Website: home-depot
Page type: billing-address
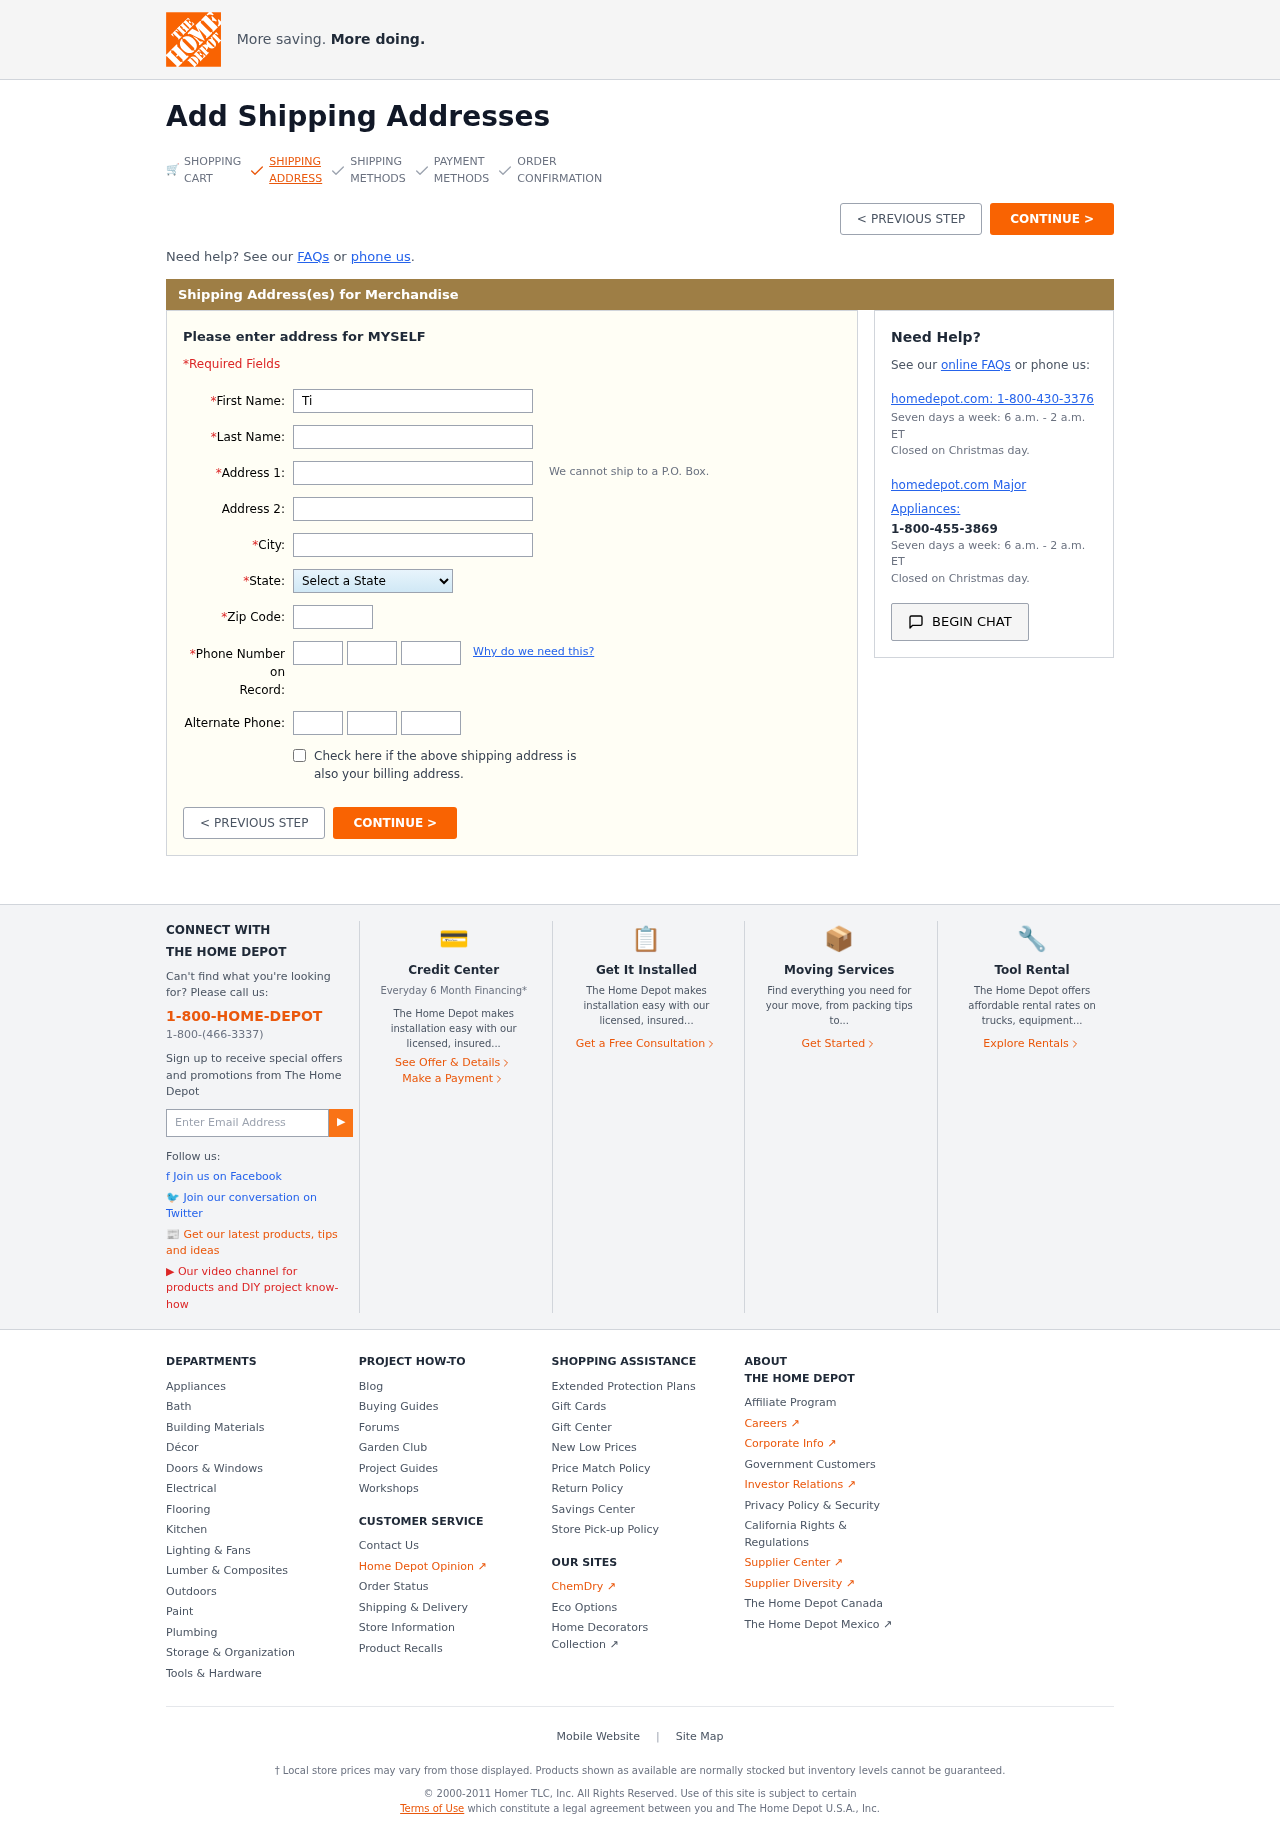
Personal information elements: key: PII_STATE
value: VI
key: PII_FIRSTNAME
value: Timothy
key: PII_LASTNAME
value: Holloway
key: PII_STREET
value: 7229 Thomas Road Suite 130
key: PII_STREET2
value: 895 Elijah Hill Suite 786
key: PII_CITY
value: Alexton
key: PII_POSTCODE
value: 22297
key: PII_PHONE_AREA
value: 684
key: PII_PHONE_PREFIX
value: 297
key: PII_PHONE_LINE
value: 0472